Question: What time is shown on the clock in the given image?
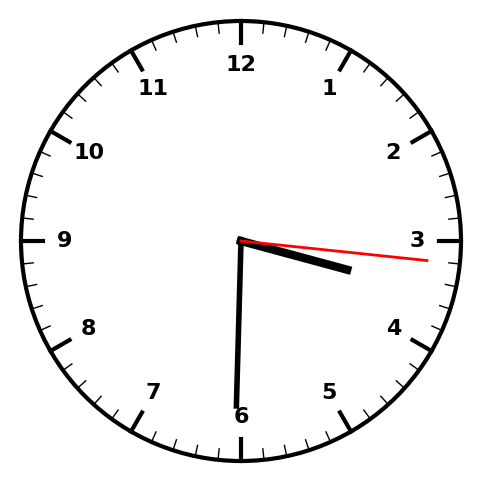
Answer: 03:30:16